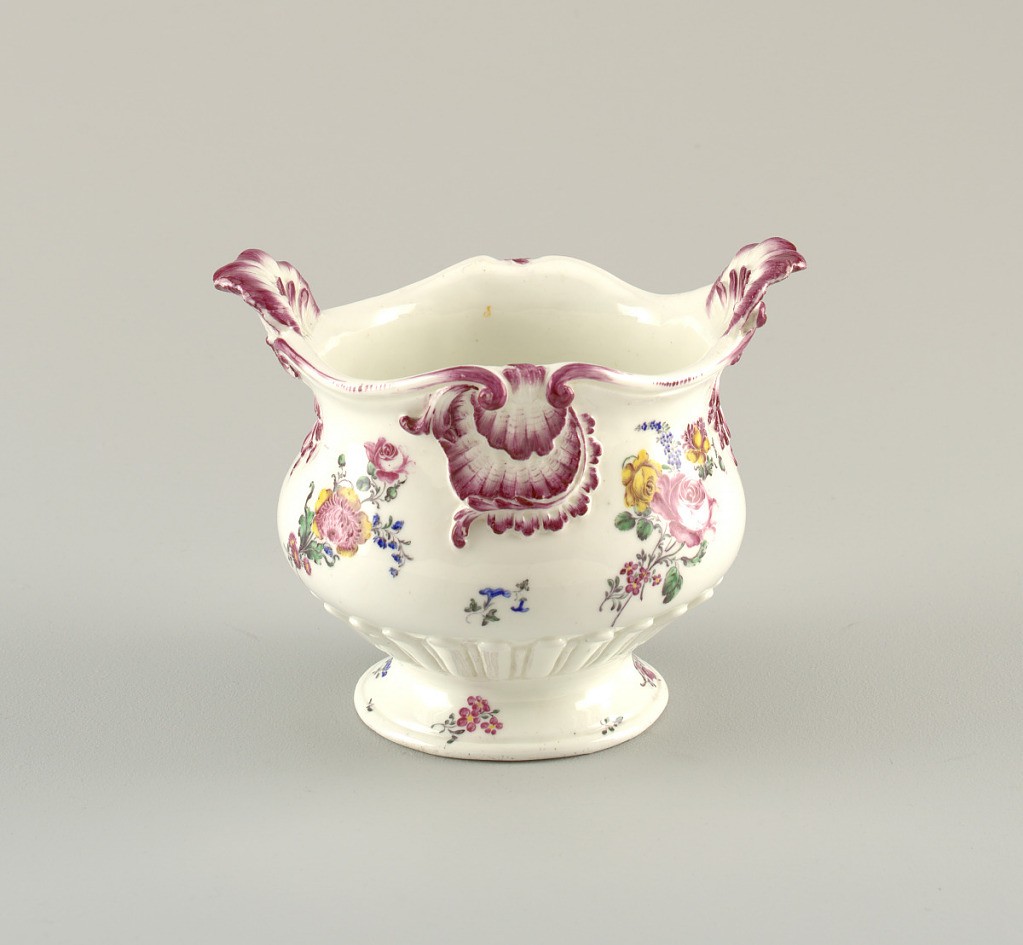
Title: Wine Bottle Cooler (Seau à Liqueur)
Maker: Mennecy Porcelain Manufactory, French, active 1735 – 1773
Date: mid- 18th century
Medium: soft paste porcelain, vitreous enamel
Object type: wine cooler
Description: Circular body, with ogee rim forming two shell handles.  High foot.  At rim, molded shells and scrolls in purplish red.  Sides with polychrome flowers and molded tongue-and-dart ornament around the base.